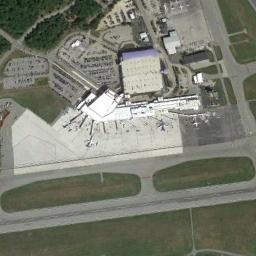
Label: airport